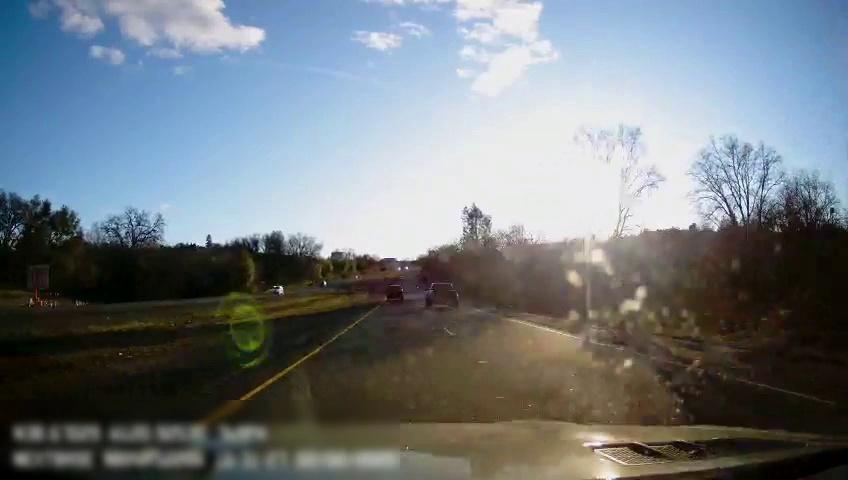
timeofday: Day
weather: Sunny
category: Drivable Space
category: Drivable Space
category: Vehicles | Truck
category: Vehicles | SUV
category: Vehicles | SUV
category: Lanes | Current Lane
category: Lanes | Current Lane
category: Lanes | Alternate Lane